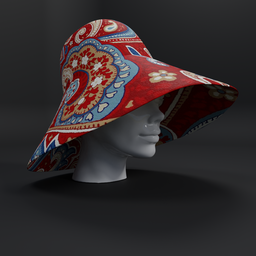
Label: people